Field crop: tomato
Growth stage: 1
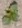
Species: solanum